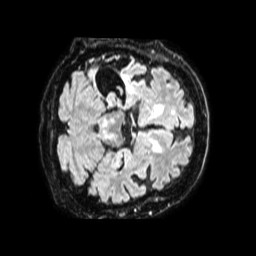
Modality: FLAIR
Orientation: axial
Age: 77
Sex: female
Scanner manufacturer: philips
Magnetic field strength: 1.5 T
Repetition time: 4.8 s
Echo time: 0.3567 s